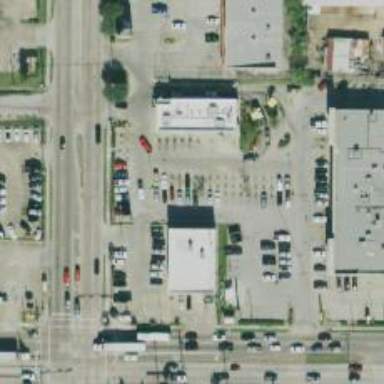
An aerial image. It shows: Parking space.